Question: I am trying to create a popup filter for a DataGrid. My aim is to use a popup allowing a user to add multiple filtering rules. I haven't figured out the UI completely but below is a mockup.
It will provide adding multiple rules with "And" or "Or" and some type of graphical representation of parentheses (I've just drawn in some vertical lines for this).

I have started the following filter class structure. The idea is to have a collection of column definitions and inside each one have a collection of objects that can be either individual filters or collection of filters(a FilterGroup), maybe providing a hierarchy for parentheses.
The piece I'm having trouble figuring out is: how and where to fit in conditional operators "And" and "Or", also is this a good way to provide for parentheses and aggregation. Look forward to advice and suggestions.
'''
static class SomeStaticClass
{
static List<PropertyFilter> PropertyFilters = new List<PropertyFilter>();
}
public class PropertyFilter
{
string PropertyName = "";
Type PorpertyType = null;
DataGridColumn ColumnType = null;
List<object> FilterCollection = new List<object>();
}
public enum ComparisonOperator
{
Equals,
Contains,
StartsWith,
EndsWith
}
public enum ConditionalOperator
{
And,
Or
}
public class FilterGroup
{
List<object> FilterCollection = new List<object>();
}
public class Filter
{
ComparisonOperator op_comp;
string value;
bool matchCase;
}
'''
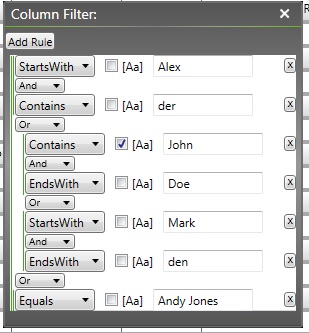
Answer: I attempted to create a similar filter with unlimited depth of filters and groups

classes
'''
namespace CSharpWPF
{
public abstract class BaseFilter
{
//public abstract bool ApplyFilter();
}
public class PropertyFilter : BaseFilter
{
public string PropertyName { get; set; }
public Type PropertyType { get; set; }
public ConditionalOperator Operator { get; set; }
public Filter Filter { get; set; }
}
public class FilterGroup : BaseFilter
{
public FilterGroup()
{
Filters = new List<BaseFilter>();
}
public ConditionalOperator? Operator { get; set; }
public List<BaseFilter> Filters { get; set; }
}
public enum ComparisonOperator
{
Equals,
Contains,
StartsWith,
EndsWith
}
public enum ConditionalOperator
{
And,
Or
}
public class Filter
{
public ComparisonOperator Operator { get; set; }
public string Value { get; set; }
public bool MatchCase { get; set; }
}
}
'''
xaml
'''
<ScrollViewer>
<StackPanel>
<ContentControl xmlns:l="clr-namespace:CSharpWPF"
Content="{Binding Filter}">
<ContentControl.Resources>
<ObjectDataProvider x:Key="operators"
MethodName="GetValues"
ObjectType="{x:Type sys:Enum}">
<ObjectDataProvider.MethodParameters>
<x:Type TypeName="l:ConditionalOperator" />
</ObjectDataProvider.MethodParameters>
</ObjectDataProvider>
<DataTemplate DataType="{x:Type l:PropertyFilter}">
<Grid>
<Grid.ColumnDefinitions>
<ColumnDefinition Width="auto"
SharedSizeGroup="name" />
<ColumnDefinition Width="auto"
SharedSizeGroup="match" />
<ColumnDefinition />
<ColumnDefinition Width="auto"
SharedSizeGroup="button" />
</Grid.ColumnDefinitions>
<TextBlock Text="{Binding PropertyName}"
Margin="2" />
<CheckBox IsChecked="{Binding Filter.MatchCase}"
VerticalAlignment="Center"
Content="Aa"
Margin="2"
Grid.Column="1" />
<TextBox Text="{Binding Filter.Value}"
Grid.Column="2"
Margin="2" />
<Button Content="X"
Padding="0"
Grid.Column="3"
Margin="2" />
</Grid>
</DataTemplate>
<DataTemplate DataType="{x:Type l:FilterGroup}">
<Border BorderBrush="DarkGreen"
BorderThickness="4,1,1,1"
Margin="4,1,1,1"
Padding="2">
<Grid>
<Grid.ColumnDefinitions>
<ColumnDefinition Width="auto" />
<ColumnDefinition />
</Grid.ColumnDefinitions>
<ComboBox x:Name="operator"
SelectedItem="{Binding Operator}"
VerticalAlignment="Center"
Margin="2"
ItemsSource="{Binding Source={StaticResource operators}}" />
<ItemsControl ItemsSource="{Binding Filters}"
Grid.IsSharedSizeScope="True"
Grid.Column="1" />
</Grid>
</Border>
<DataTemplate.Triggers>
<DataTrigger Binding="{Binding Operator}"
Value="{x:Null}">
<Setter TargetName="operator"
Property="Visibility"
Value="Collapsed" />
</DataTrigger>
</DataTemplate.Triggers>
</DataTemplate>
</ContentControl.Resources>
</ContentControl>
</StackPanel>
</ScrollViewer>
'''
sample code
'''
public ViewModel()
{
Filter = new FilterGroup();
Filter.Filters.Add(new PropertyFilter() { PropertyName = "Text", PropertyType = typeof(string) });
FilterGroup group = new FilterGroup() { Operator = ConditionalOperator.And };
group.Filters.Add(new PropertyFilter() { PropertyName = "Text2", PropertyType = typeof(string) });
group.Filters.Add(new PropertyFilter() { PropertyName = "Text3", PropertyType = typeof(string) });
Filter.Filters.Add(group);
group = new FilterGroup() { Operator = ConditionalOperator.Or };
group.Filters.Add(new PropertyFilter() { PropertyName = "Text4", PropertyType = typeof(string) });
group.Filters.Add(new PropertyFilter() { PropertyName = "Text5", PropertyType = typeof(string) });
FilterGroup subGroup = new FilterGroup() { Operator = ConditionalOperator.Or };
subGroup.Filters.Add(new PropertyFilter() { PropertyName = "Text8", PropertyType = typeof(string) });
subGroup.Filters.Add(new PropertyFilter() { PropertyName = "Text9", PropertyType = typeof(string) });
group.Filters.Add(subGroup);
Filter.Filters.Add(group);
Filter.Filters.Add(new PropertyFilter() { PropertyName = "Text6", PropertyType = typeof(string) });
Filter.Filters.Add(new PropertyFilter() { PropertyName = "Text7", PropertyType = typeof(string) });
}
public FilterGroup Filter { get; set; }
'''
you may adjust everything as per your needs